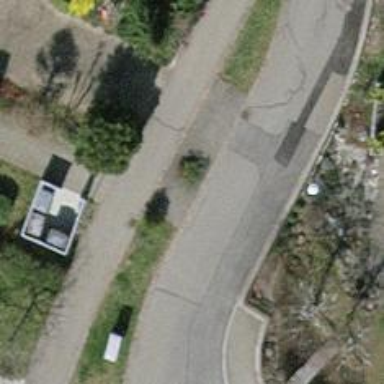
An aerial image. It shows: Residential road with asphalt surface and separate sidewalk.